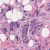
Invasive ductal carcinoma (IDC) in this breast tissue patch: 1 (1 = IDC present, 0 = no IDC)